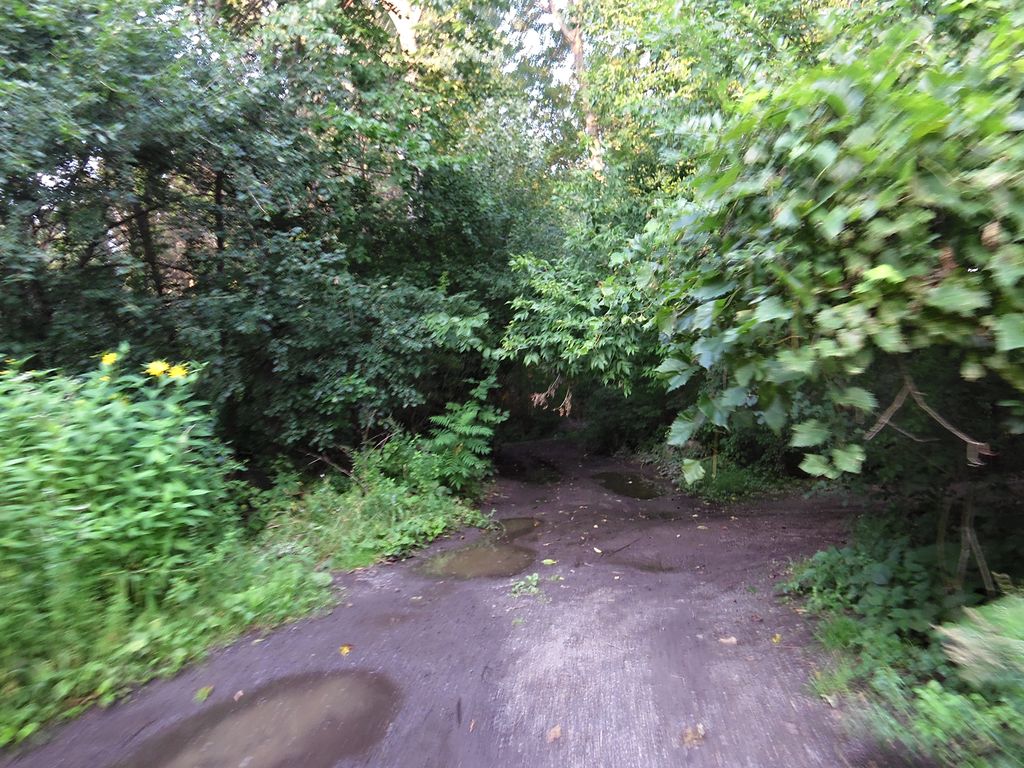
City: ottawa-gatineau